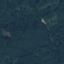
Land use / land cover: Forest